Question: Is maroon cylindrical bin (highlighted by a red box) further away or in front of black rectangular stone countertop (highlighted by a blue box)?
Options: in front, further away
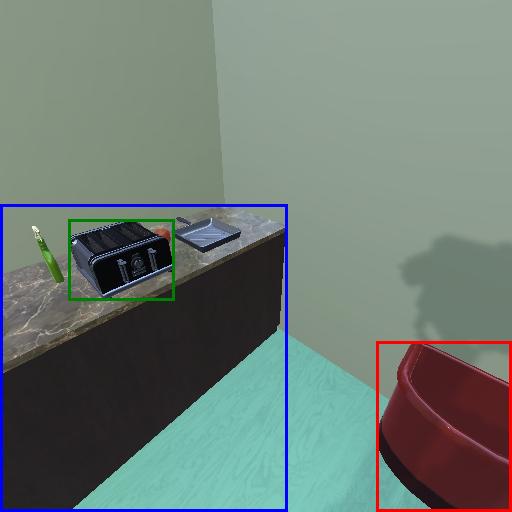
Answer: in front